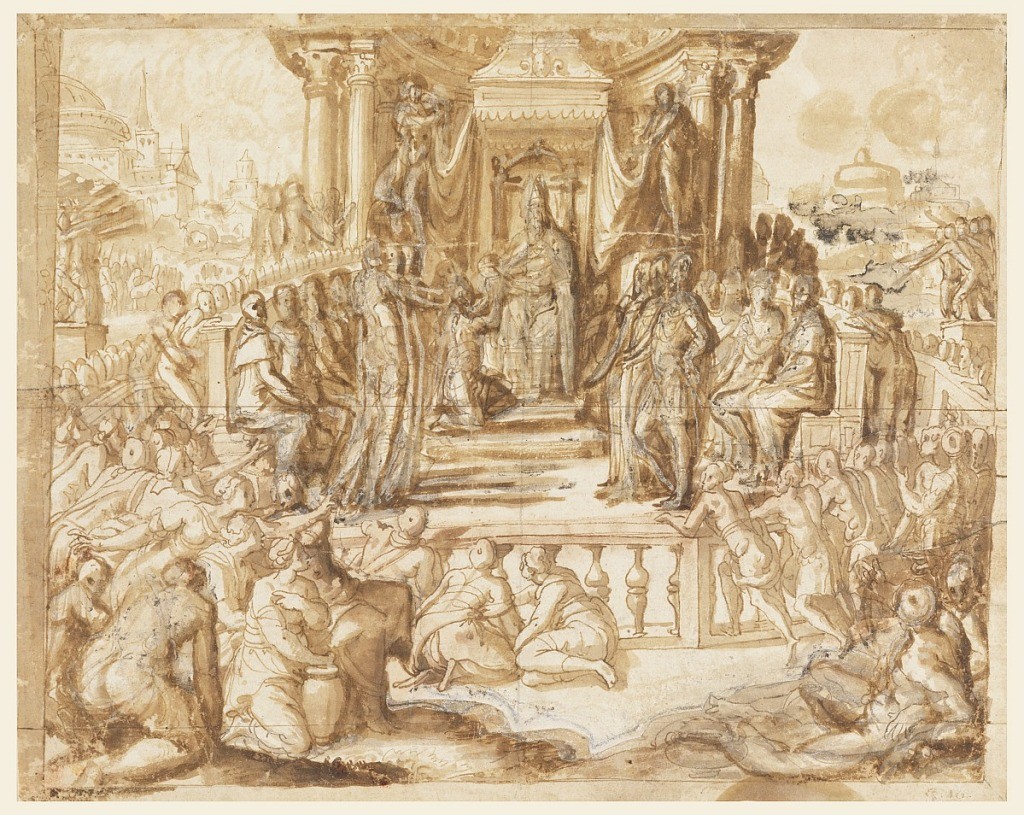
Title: Study for a Fresco: Allegory in Honor of Ranuccio Farnese
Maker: Francesco Salviati, Italian, 1510 – 1563
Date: before 1553
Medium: Pen and brown ink, brush and brown wash, white oxidized gouache, black chalk on white laid paper
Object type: Drawing
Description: A king at center on his throne holds court as figures gather around; buildings in the background.